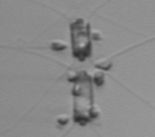
Label: Chaetoceros_didymus_TAG_external_flagellate